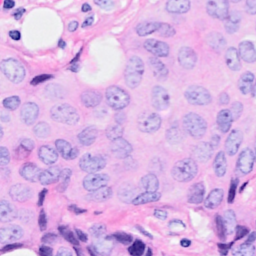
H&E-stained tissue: Breast